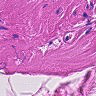
Metastatic tissue present: no